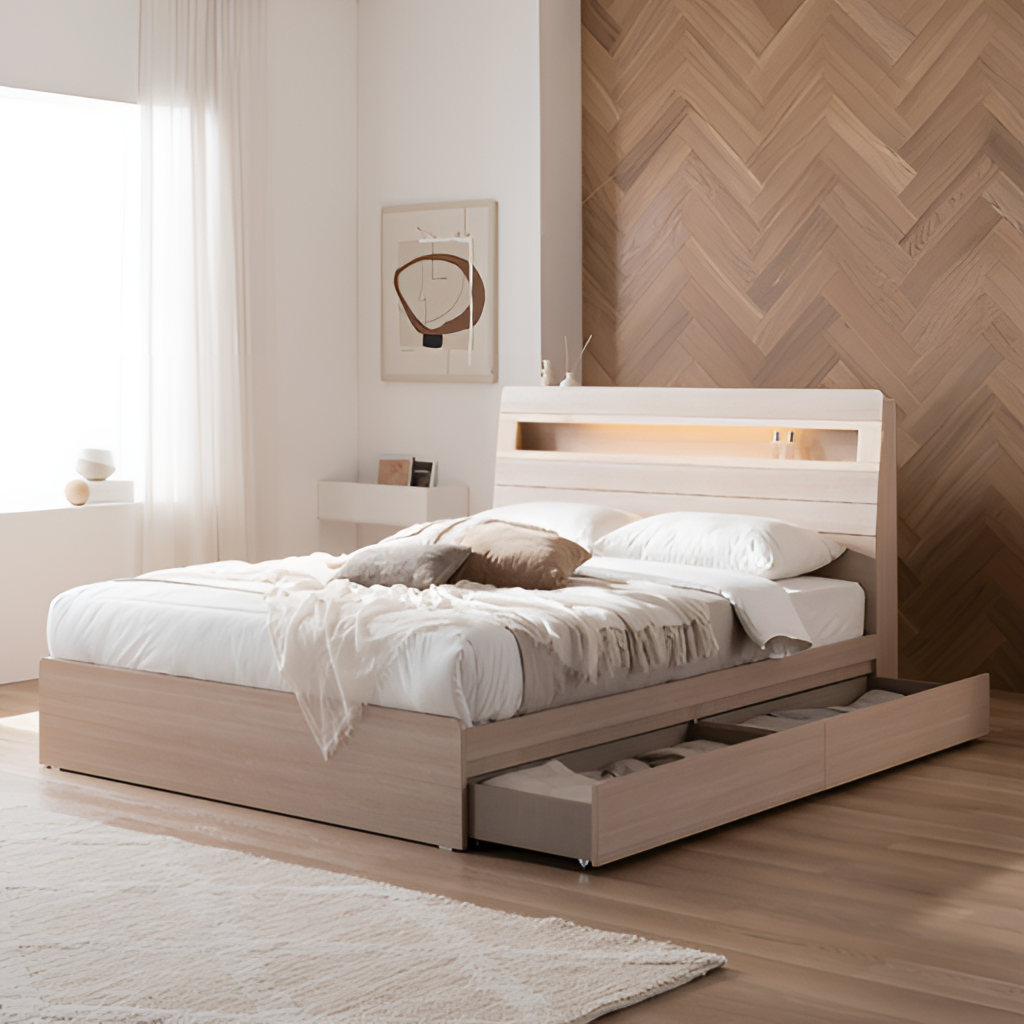
bedroom, beige wood illuminated headboard bed, wood flooring, with plank pattern, beige wood wallpaper, with herringbone pattern, modern